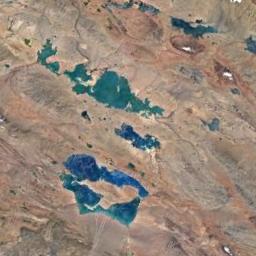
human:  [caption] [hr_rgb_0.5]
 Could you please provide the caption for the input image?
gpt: Some lakes of different sizes and colors lie in a wasteland .

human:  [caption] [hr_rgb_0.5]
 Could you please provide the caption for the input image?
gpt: There are many lakes of different shapes and sizes .

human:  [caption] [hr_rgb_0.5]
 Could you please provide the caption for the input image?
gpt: The lake in the picture is slender .

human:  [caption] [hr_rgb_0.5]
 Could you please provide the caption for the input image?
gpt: A group of irregularly shaped blue lakes on a tan mountain .

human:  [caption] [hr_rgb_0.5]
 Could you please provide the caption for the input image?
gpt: There are some lakes in a brown desert .